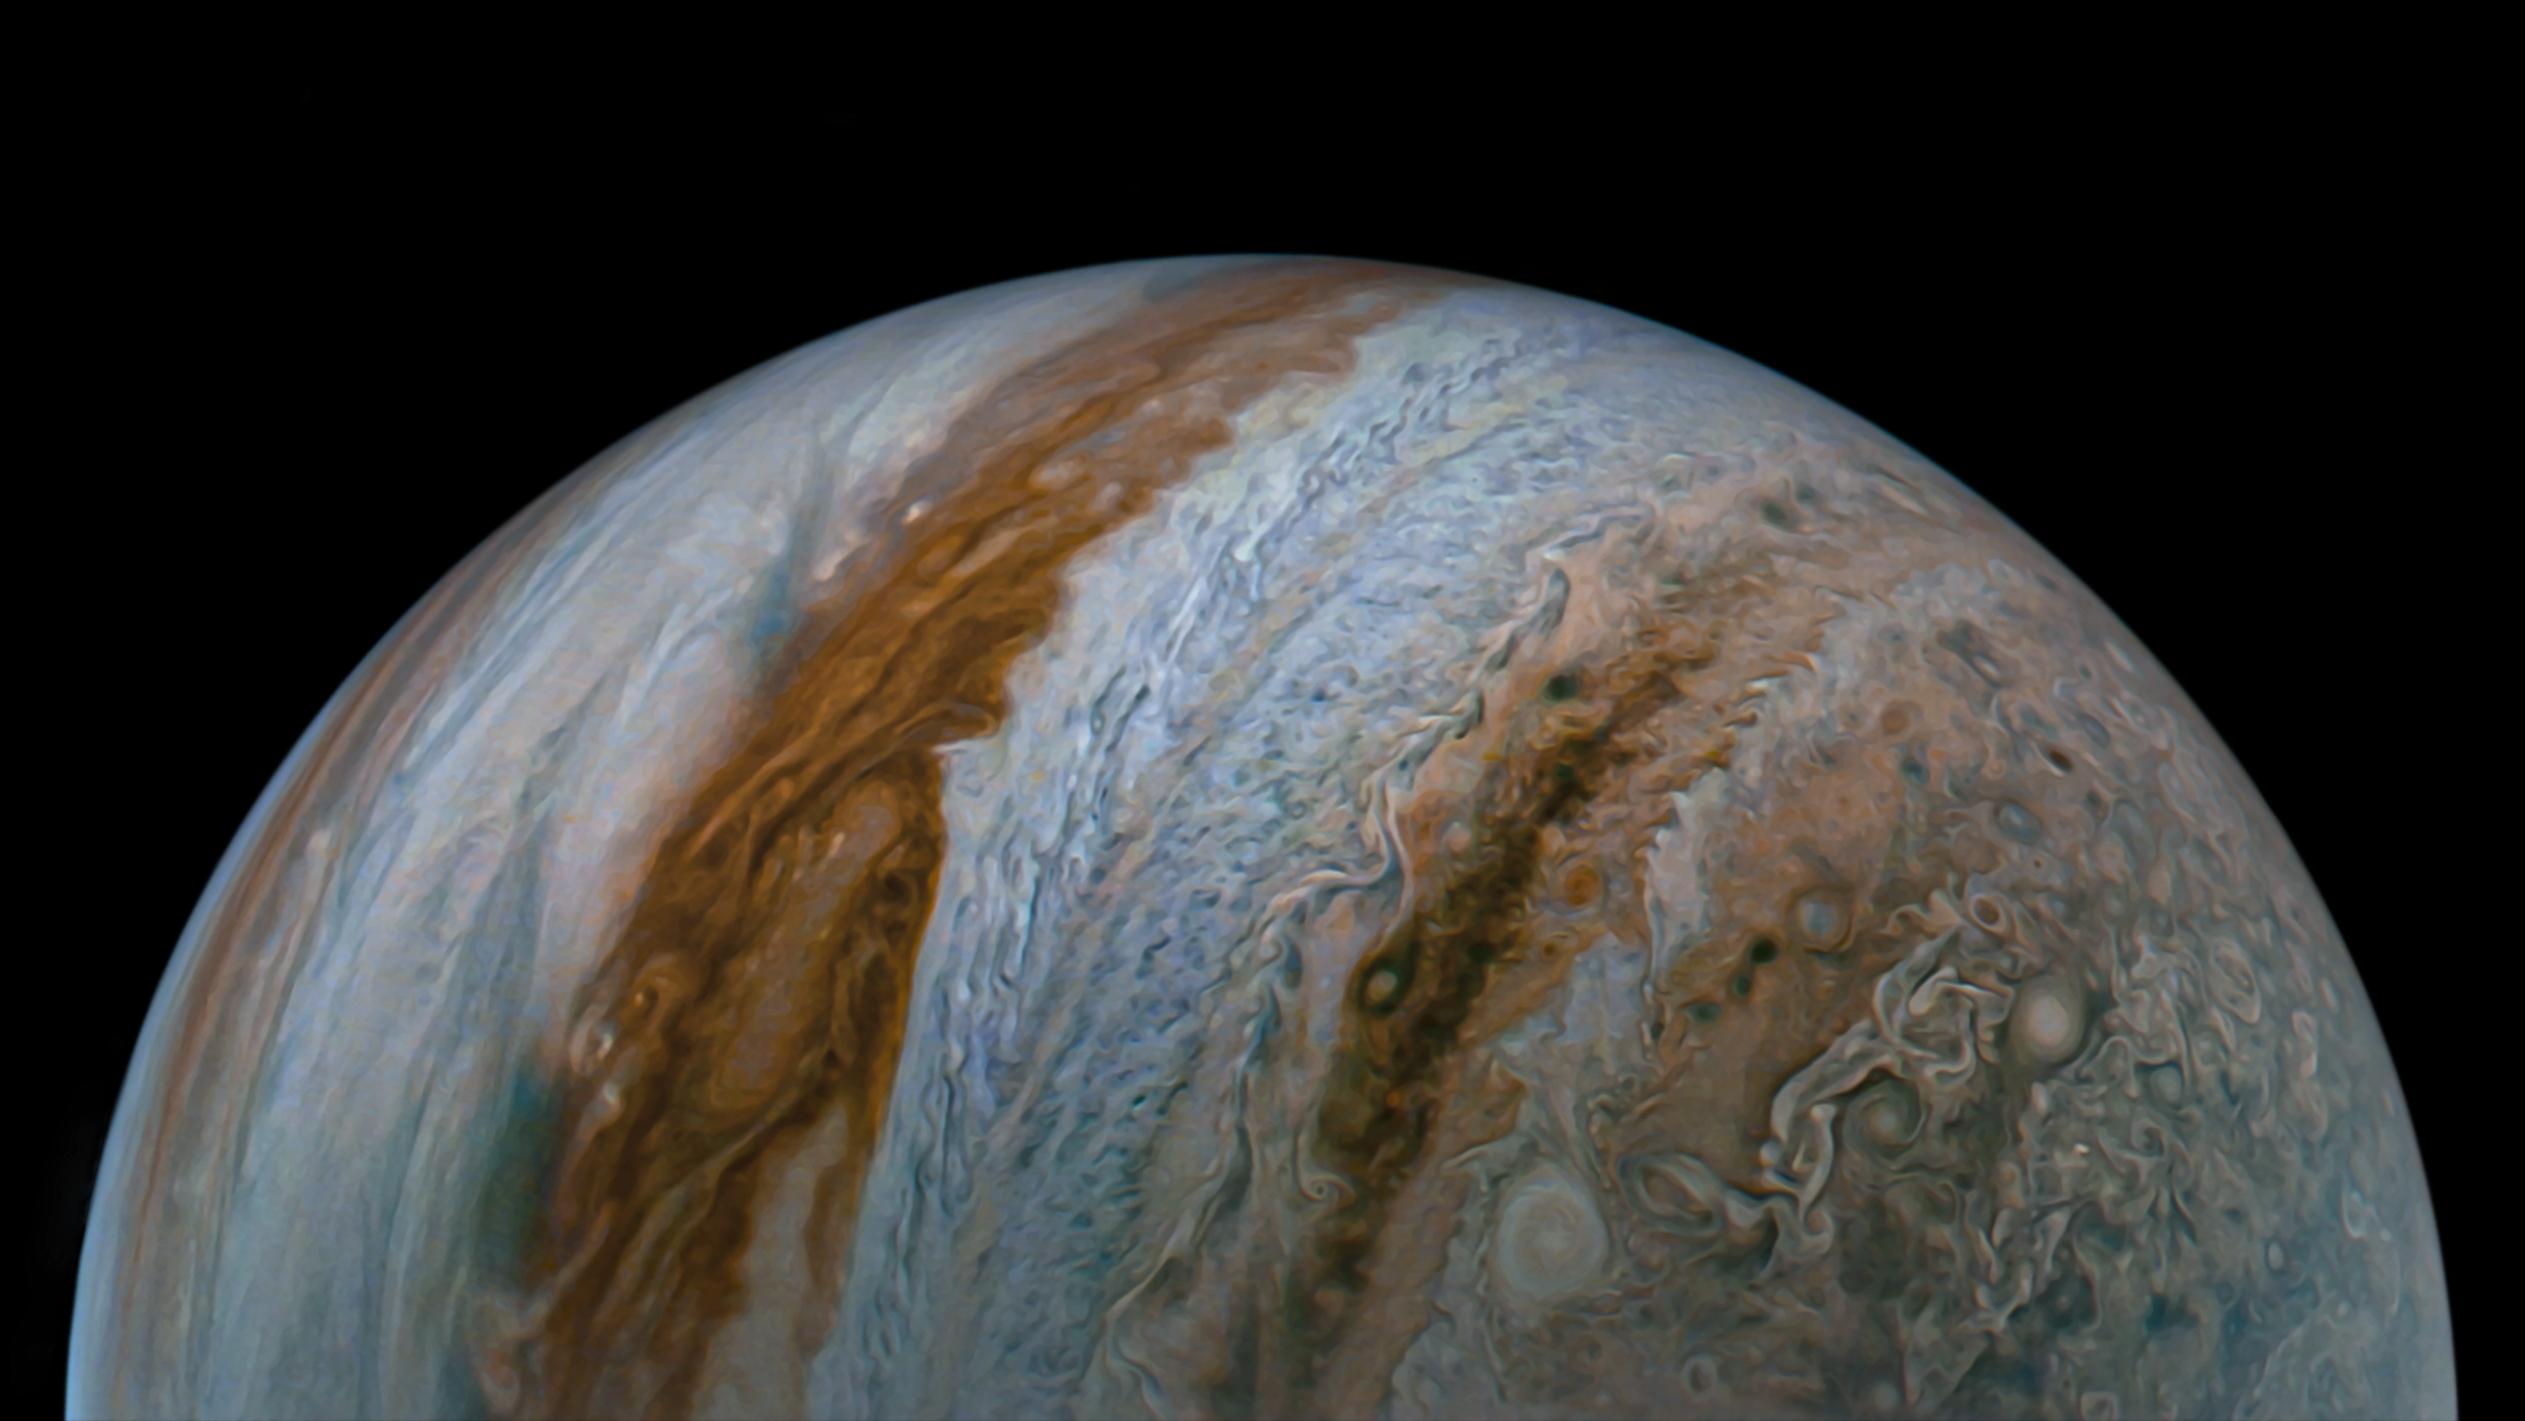
NASA's Juno Mission Images Jupiter's Belts and Zones Juno, Jupiter